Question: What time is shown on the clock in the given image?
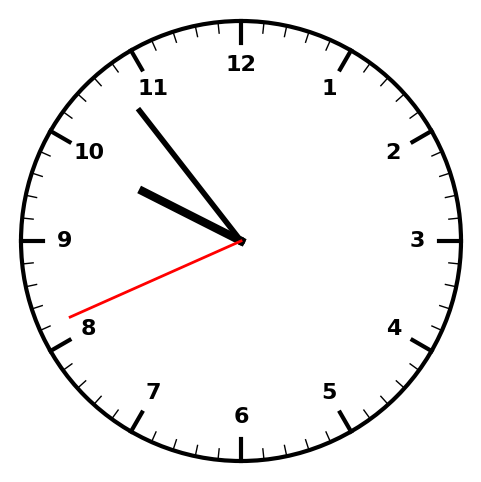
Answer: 09:53:41